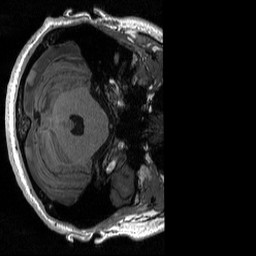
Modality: T1w
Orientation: axial
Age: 23
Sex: male
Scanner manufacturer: siemens
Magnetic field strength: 3 T
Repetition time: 2.3 s
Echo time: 0.00298 s